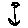
Label: flower